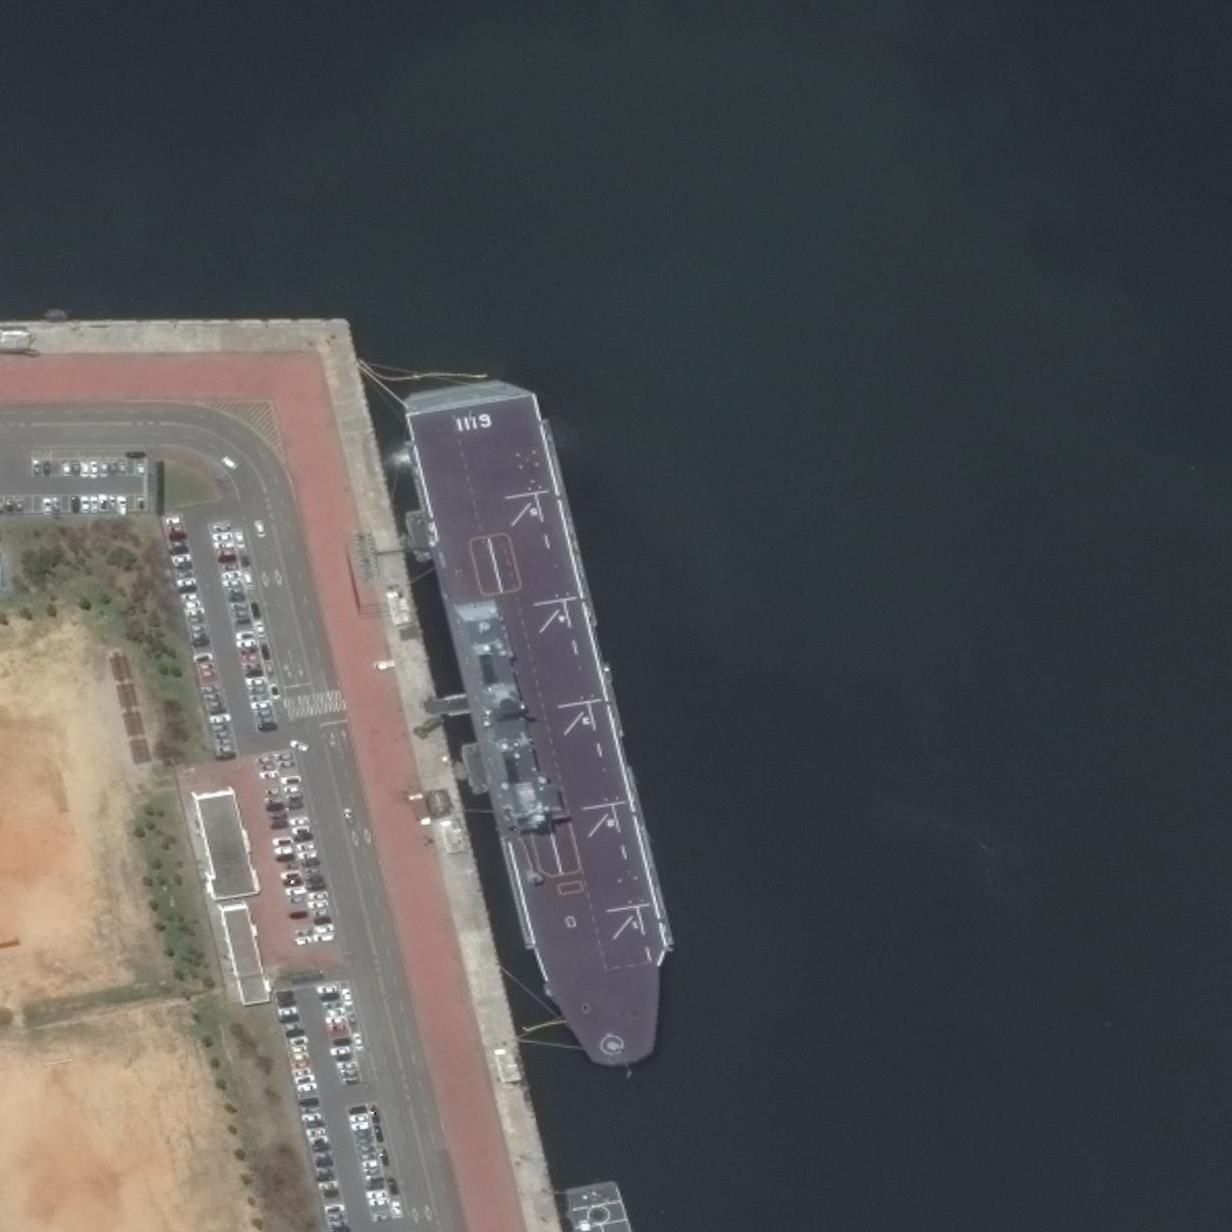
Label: assault